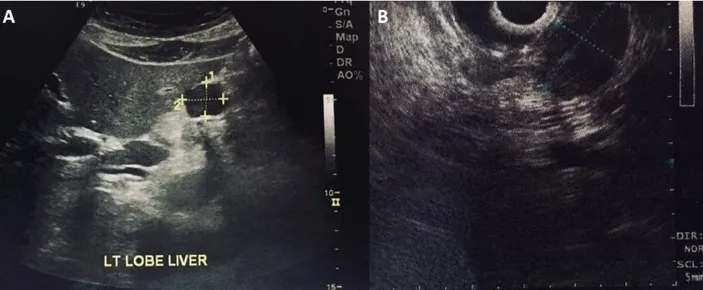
A: Ultrasonography scan of the upper abdomen shows a round and well-defined mass in the stomach. Fig. 1B: Endoscopic ultrasound reveals a 2.5 x 1.5 cm hypoechoic mass that appears to arise from the muscolaris propria of the lesser curvature.
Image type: radiology (ultrasound)